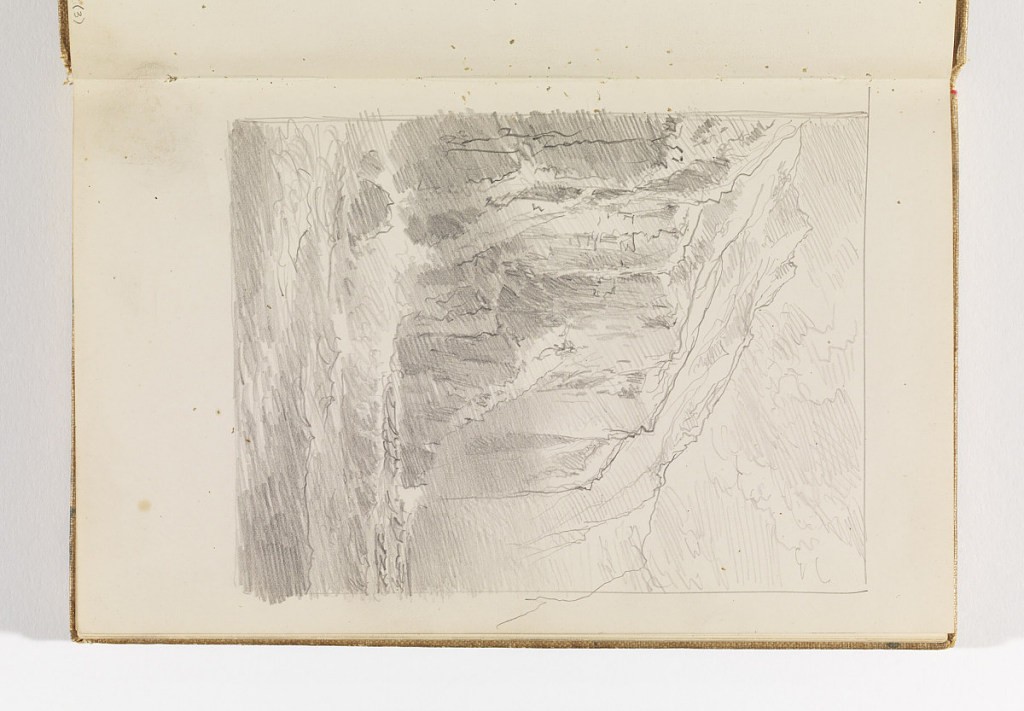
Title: Cornish Sea Coast and Perpendicular Cliffs
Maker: William Trost Richards, American, 1833–1905
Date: after 1878
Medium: Graphite on cream wove paper
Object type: Sketchbook folio
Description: Rough ocean in foreground occupies bottom third of composition; cliffs on left.